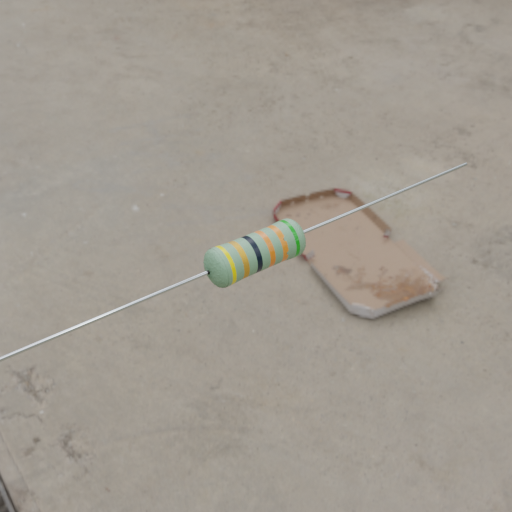
Resistor colour bands (in order): yellow, gold, black, orange, orange, green